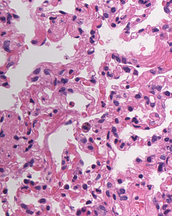
Tumor epithelial tissue: no
Tumor-associated stroma tissue: no
Normal tissue: yes